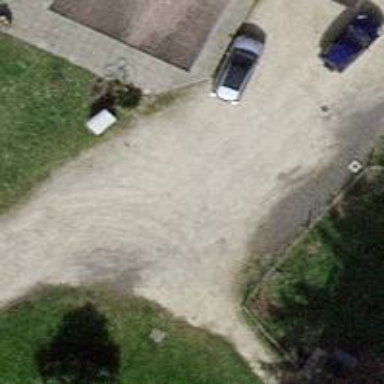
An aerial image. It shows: Unpaved driveway serving as service road.